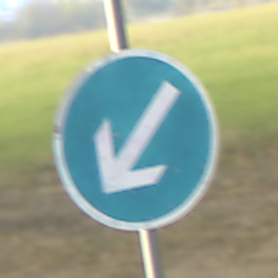
Verkehrszeichen: VorgeschriebeneVorbeifahrtLinks
Umgebung: Outdoor, Suburban
Tageszeit: SunriseSunset
Wetter: PartlyCloudy
Licht: Natural
Jahreszeit: NotSpecified
Kontrast: MediumContrast